Question: I Have Some problem.
Let's say I have Q Icons (simple icon let say android logo) and I want to place them in a star topology against the single star center (icons) and connecting them on android canvas.

How can I do it?
any exact Links?
any algorithm information?
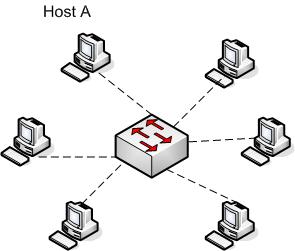
Answer: '''
public void starTopology(Canvas mCanvas,int noOfFriends,float centerX,float centerY,int radious) {
final double PI = 3.14;
final double MARGIN = (2*PI)/noOfFriends;
final double OFFSETX = centerX;
final double OFFSETY = centerY;
final int RADIUS = radious;
float pointXCoord = 0;
float pointYCoord = 0;
double NextPositionOnCircumference = MARGIN;
Paint myCustomizedBrush = new Paint();
myCustomizedBrush.setAntiAlias(true);
myCustomizedBrush.setColor(Color.WHITE);
for(int i= 0; i < noOfFriends; i++){
pointXCoord = (float) (OFFSETX + RADIUS * Math.cos(NextPositionOnCircumference));
pointYCoord = (float) (OFFSETY + RADIUS * Math.sin(NextPositionOnCircumference));
NextPositionOnCircumference += MARGIN;
mCanvas.drawLine((float)OFFSETX, (float)OFFSETY, pointXCoord, pointYCoord, myCustomizedBrush);
pointXCoord -= 10;
pointYCoord -= 10;
mCanvas.drawBitmap(Utility.FriendProfilePic.get(i), pointXCoord, pointYCoord, null);
}
mCanvas.drawCircle((float)OFFSETX, (float)OFFSETY, 5, myCustomizedBrush);
'''
}